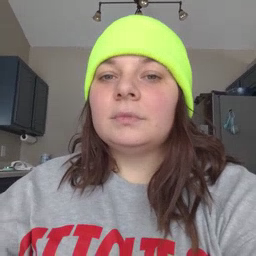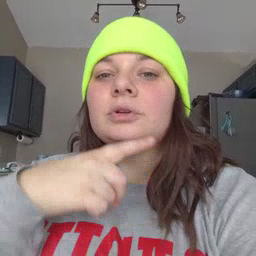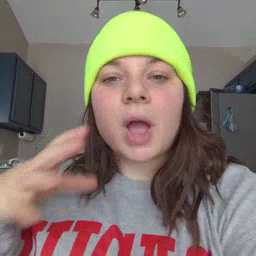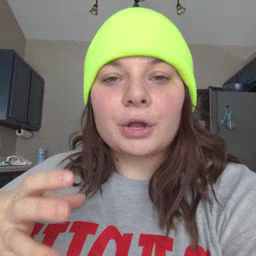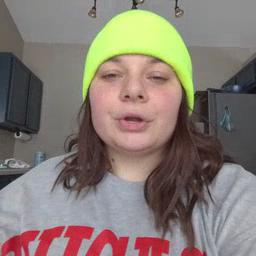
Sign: dryer